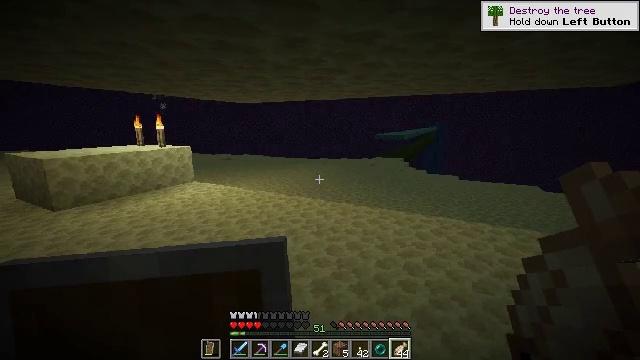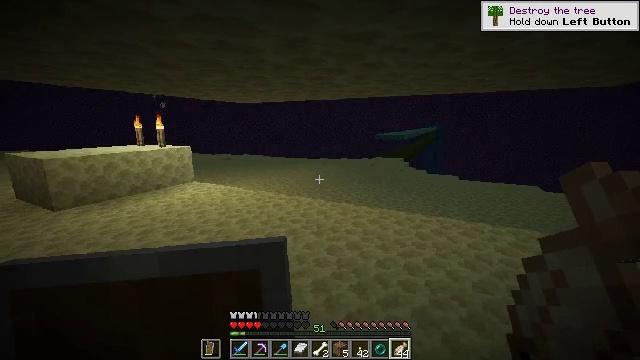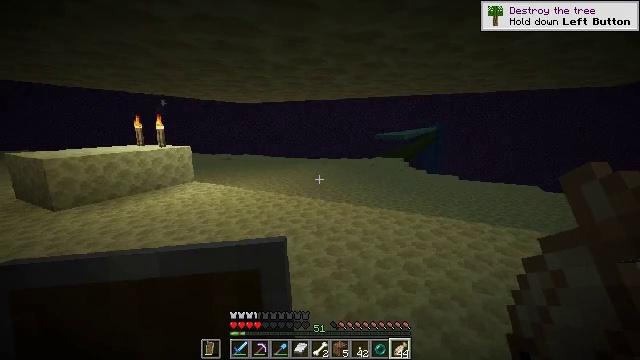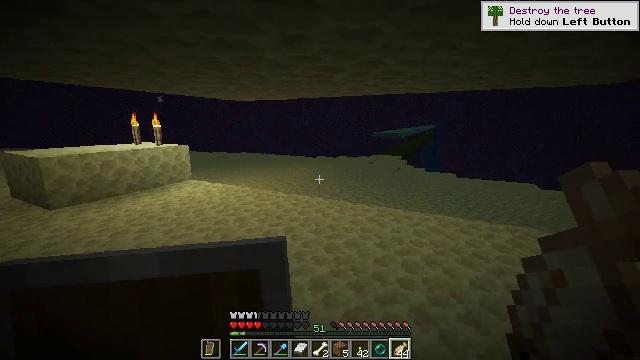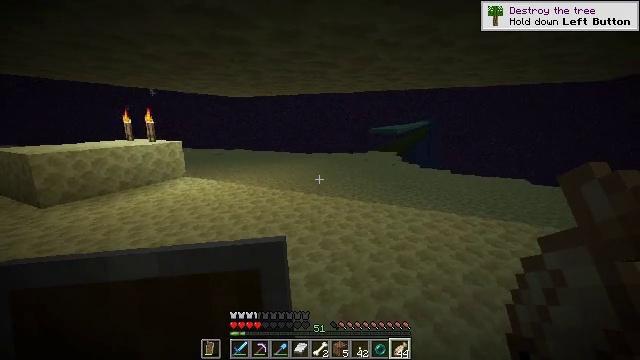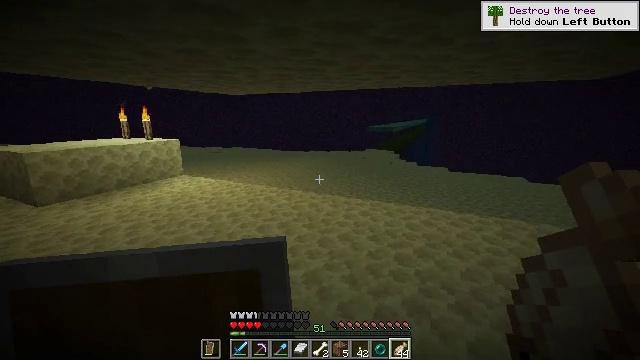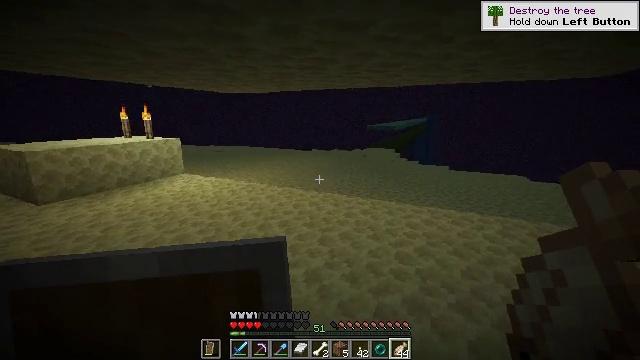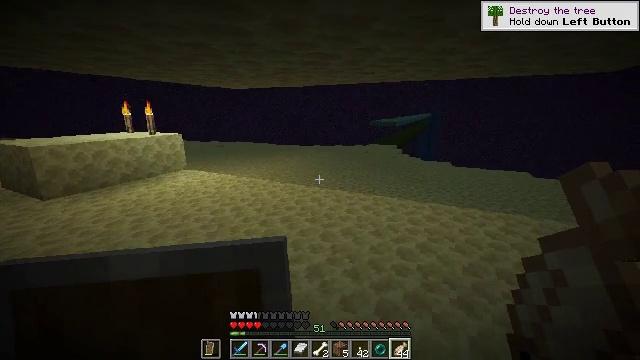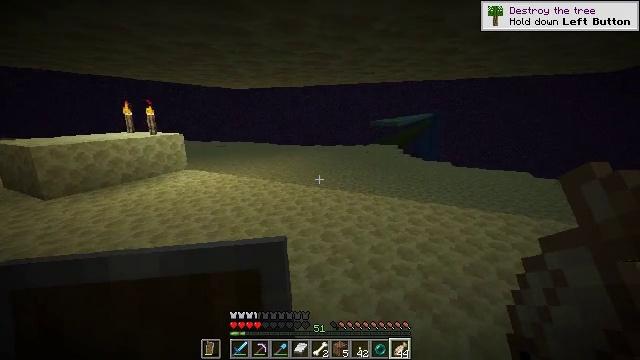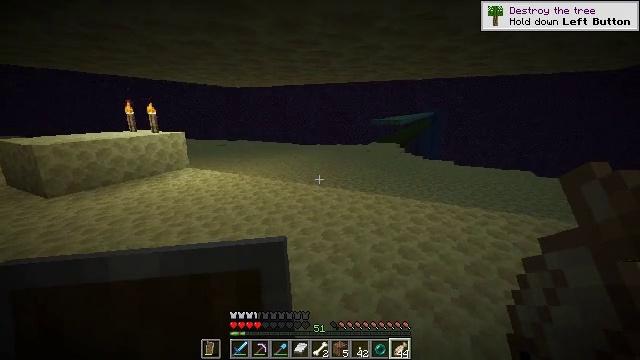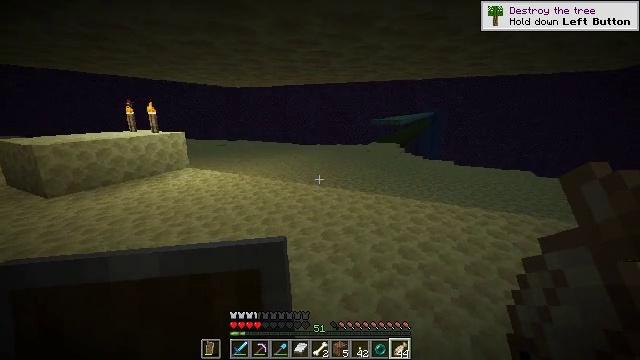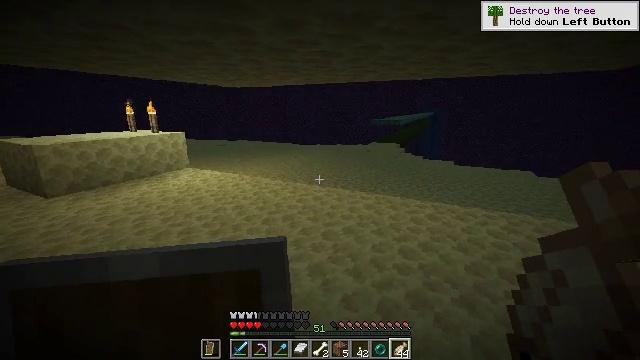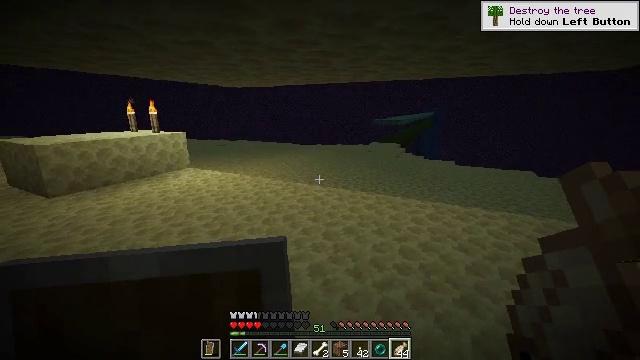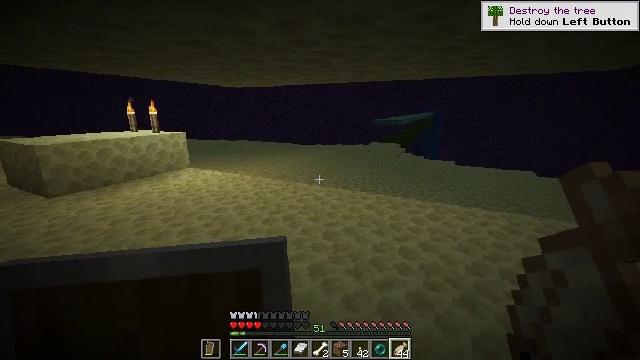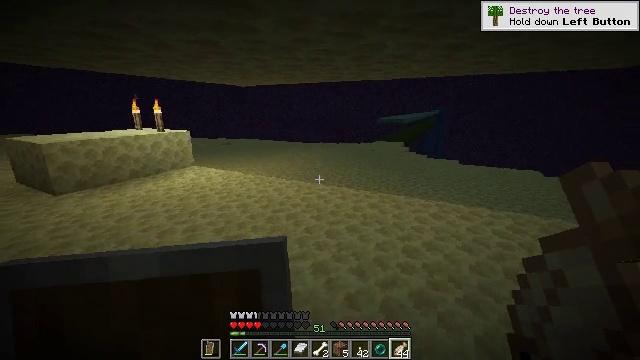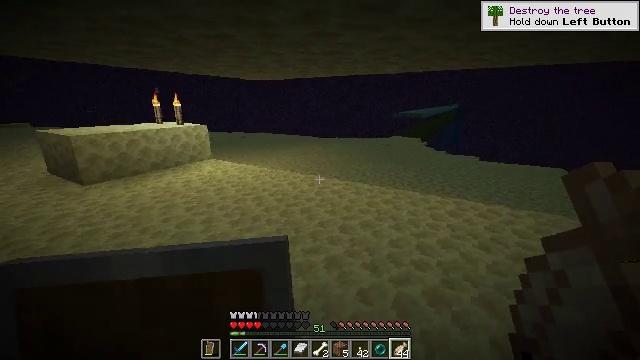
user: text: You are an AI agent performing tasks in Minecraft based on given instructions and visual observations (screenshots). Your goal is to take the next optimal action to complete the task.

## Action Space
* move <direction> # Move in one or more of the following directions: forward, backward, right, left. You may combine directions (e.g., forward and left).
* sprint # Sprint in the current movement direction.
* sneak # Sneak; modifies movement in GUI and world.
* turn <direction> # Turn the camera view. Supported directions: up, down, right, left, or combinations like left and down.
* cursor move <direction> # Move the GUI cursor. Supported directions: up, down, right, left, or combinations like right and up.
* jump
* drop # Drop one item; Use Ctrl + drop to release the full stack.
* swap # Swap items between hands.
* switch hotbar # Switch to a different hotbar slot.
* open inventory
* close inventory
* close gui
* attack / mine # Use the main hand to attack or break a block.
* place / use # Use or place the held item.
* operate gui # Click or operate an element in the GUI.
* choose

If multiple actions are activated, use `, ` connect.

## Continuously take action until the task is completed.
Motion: motion action
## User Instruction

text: Gather end stone from the End.
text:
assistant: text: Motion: no_op
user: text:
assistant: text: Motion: no_op
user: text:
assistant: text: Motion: no_op
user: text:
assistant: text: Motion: turn right
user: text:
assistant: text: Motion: no_op
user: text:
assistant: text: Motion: no_op
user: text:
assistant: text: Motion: no_op
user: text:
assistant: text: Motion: no_op
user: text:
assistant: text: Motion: no_op
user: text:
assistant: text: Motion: no_op
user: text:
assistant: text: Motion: no_op
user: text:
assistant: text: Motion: no_op
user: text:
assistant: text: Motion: no_op
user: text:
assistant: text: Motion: no_op
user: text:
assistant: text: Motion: turn left and down
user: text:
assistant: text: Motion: move forward, turn left and down
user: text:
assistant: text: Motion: move forward and move right, turn left
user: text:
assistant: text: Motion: move forward and move right, turn left
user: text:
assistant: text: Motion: move forward and move right, turn left
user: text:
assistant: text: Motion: move forward and move right, turn left
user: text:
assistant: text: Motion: move forward and move right, turn left
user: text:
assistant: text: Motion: move forward, turn left
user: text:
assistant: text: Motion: no_op
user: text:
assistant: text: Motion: no_op
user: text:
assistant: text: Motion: no_op
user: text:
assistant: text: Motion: no_op
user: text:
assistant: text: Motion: no_op
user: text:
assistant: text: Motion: no_op
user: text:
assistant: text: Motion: no_op
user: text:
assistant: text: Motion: turn right